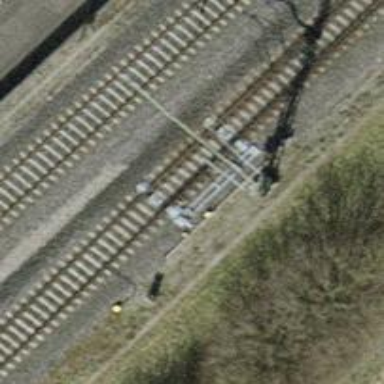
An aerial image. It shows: Solitary milestone along the railway.